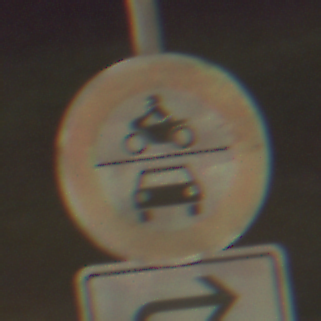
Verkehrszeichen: VerbotKraftfahrzeuge
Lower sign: RichtungsangabeDurchPfeile5
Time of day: Night
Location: Outdoor (Suburban)
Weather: Clear
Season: NotSpecified
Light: Artificial